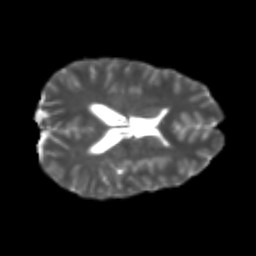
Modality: T2w
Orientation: axial
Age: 22
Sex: male
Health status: healthy
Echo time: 0.074 s